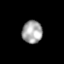
Tissue: skin
Cell type: Epithelial cells
Senescence score: 0.2714
Nuclear area (px): 454
Mean DAPI intensity: 164.167